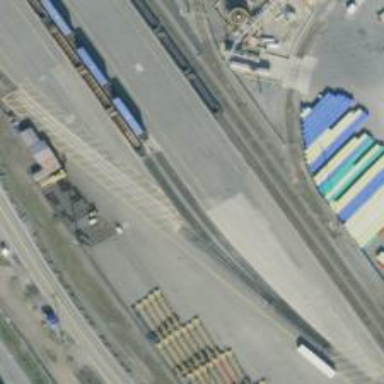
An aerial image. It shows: Railway yard used for servicing trains.